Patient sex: F
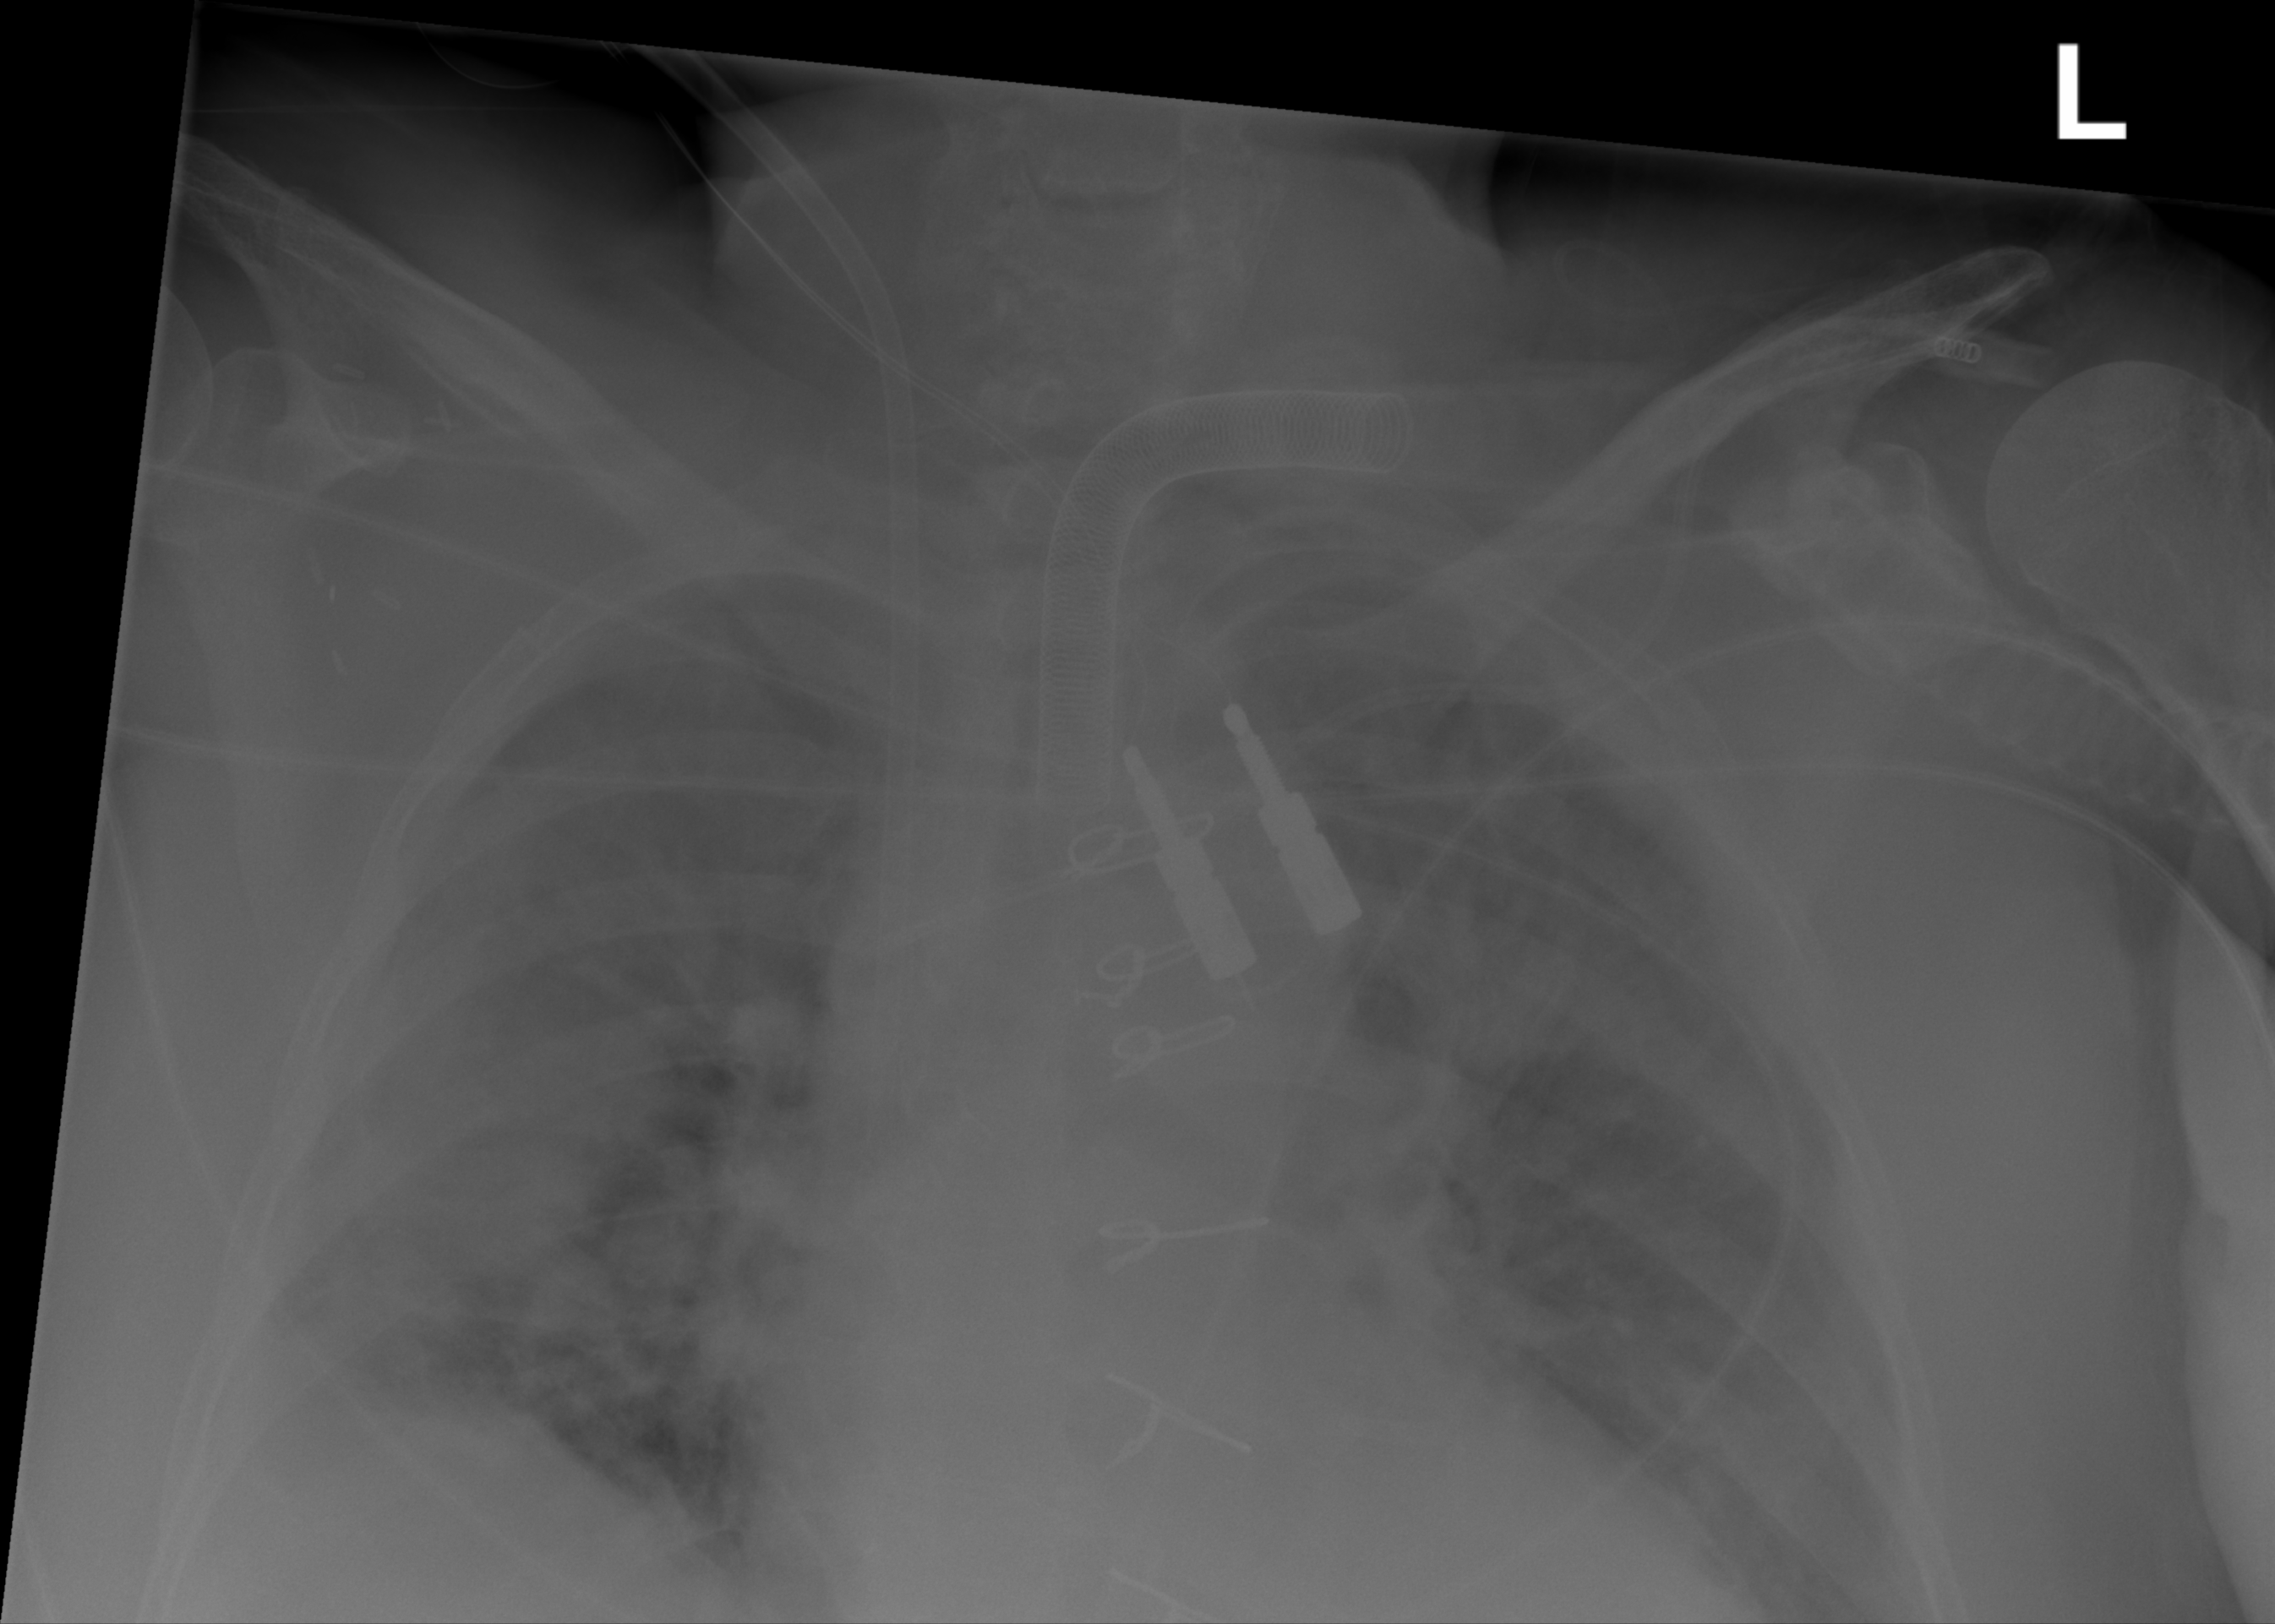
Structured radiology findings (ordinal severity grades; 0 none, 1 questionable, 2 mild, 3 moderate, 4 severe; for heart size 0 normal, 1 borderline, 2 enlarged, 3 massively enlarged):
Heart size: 0
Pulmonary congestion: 3
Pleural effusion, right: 3
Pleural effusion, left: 3
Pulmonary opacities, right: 3
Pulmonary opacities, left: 2
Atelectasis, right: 3
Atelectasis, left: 3